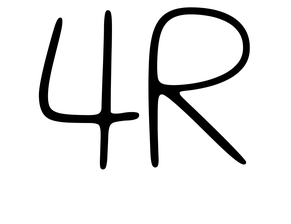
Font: Gluten_Thin